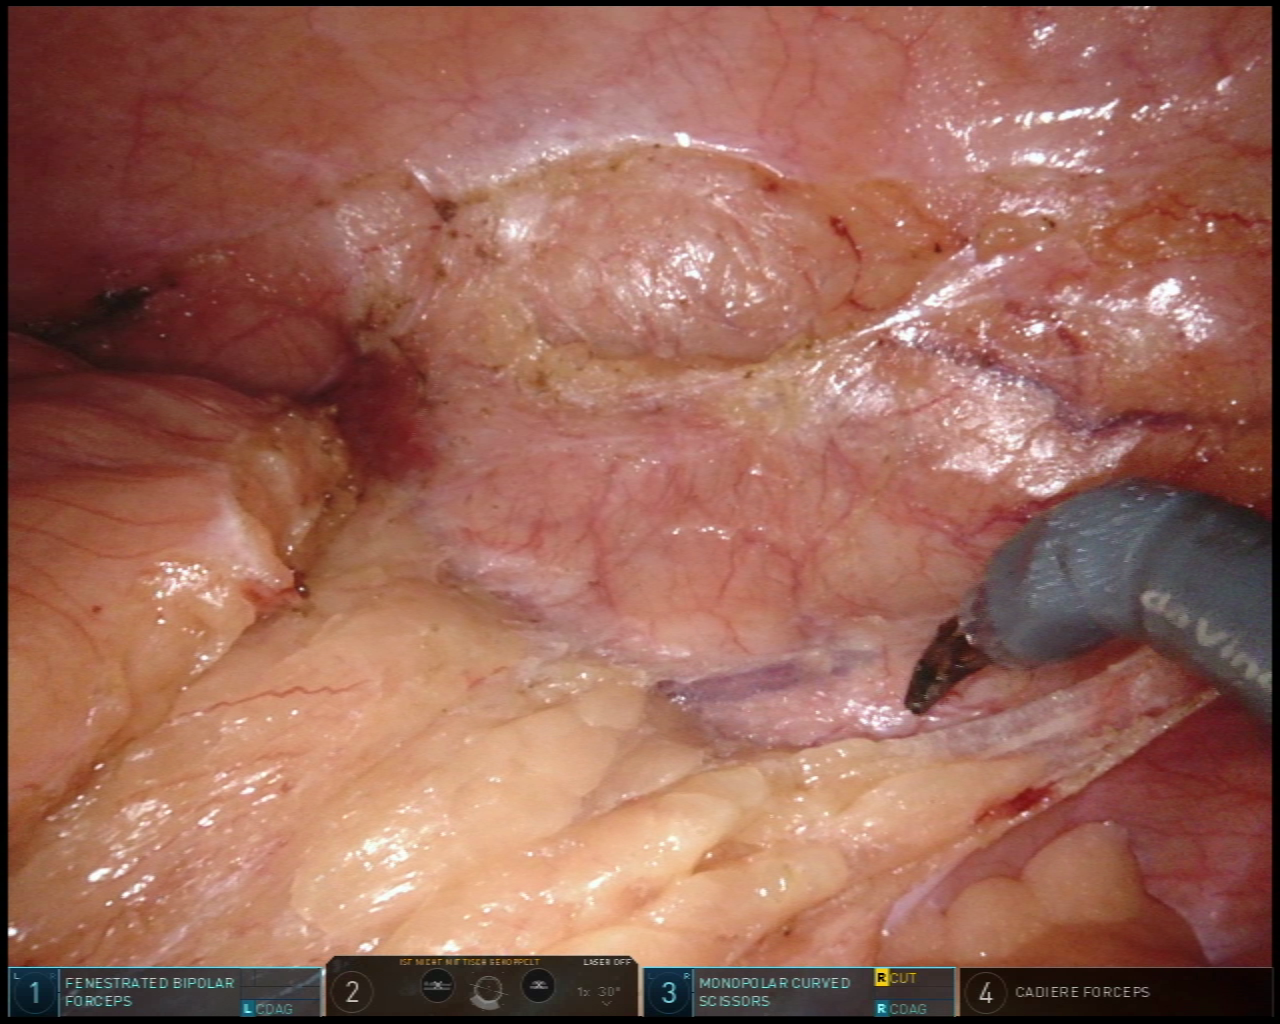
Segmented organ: abdominal_wall
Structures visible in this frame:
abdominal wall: yes
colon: no
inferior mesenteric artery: no
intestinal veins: no
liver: no
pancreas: no
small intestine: no
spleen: no
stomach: no
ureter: no
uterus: no
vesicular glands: no